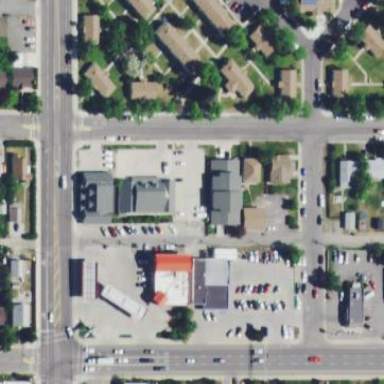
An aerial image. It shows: Retail area.